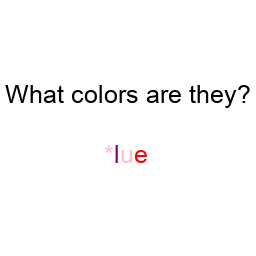
Color: pink, purple, pink, red
Color name shown: blue
Background color: white
Question text color: black